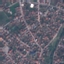
Land use / land cover: Residential